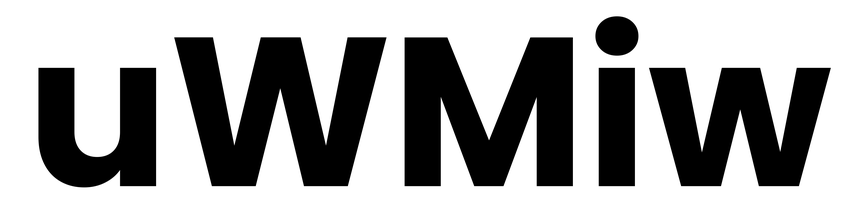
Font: Poppins-Bold